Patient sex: F
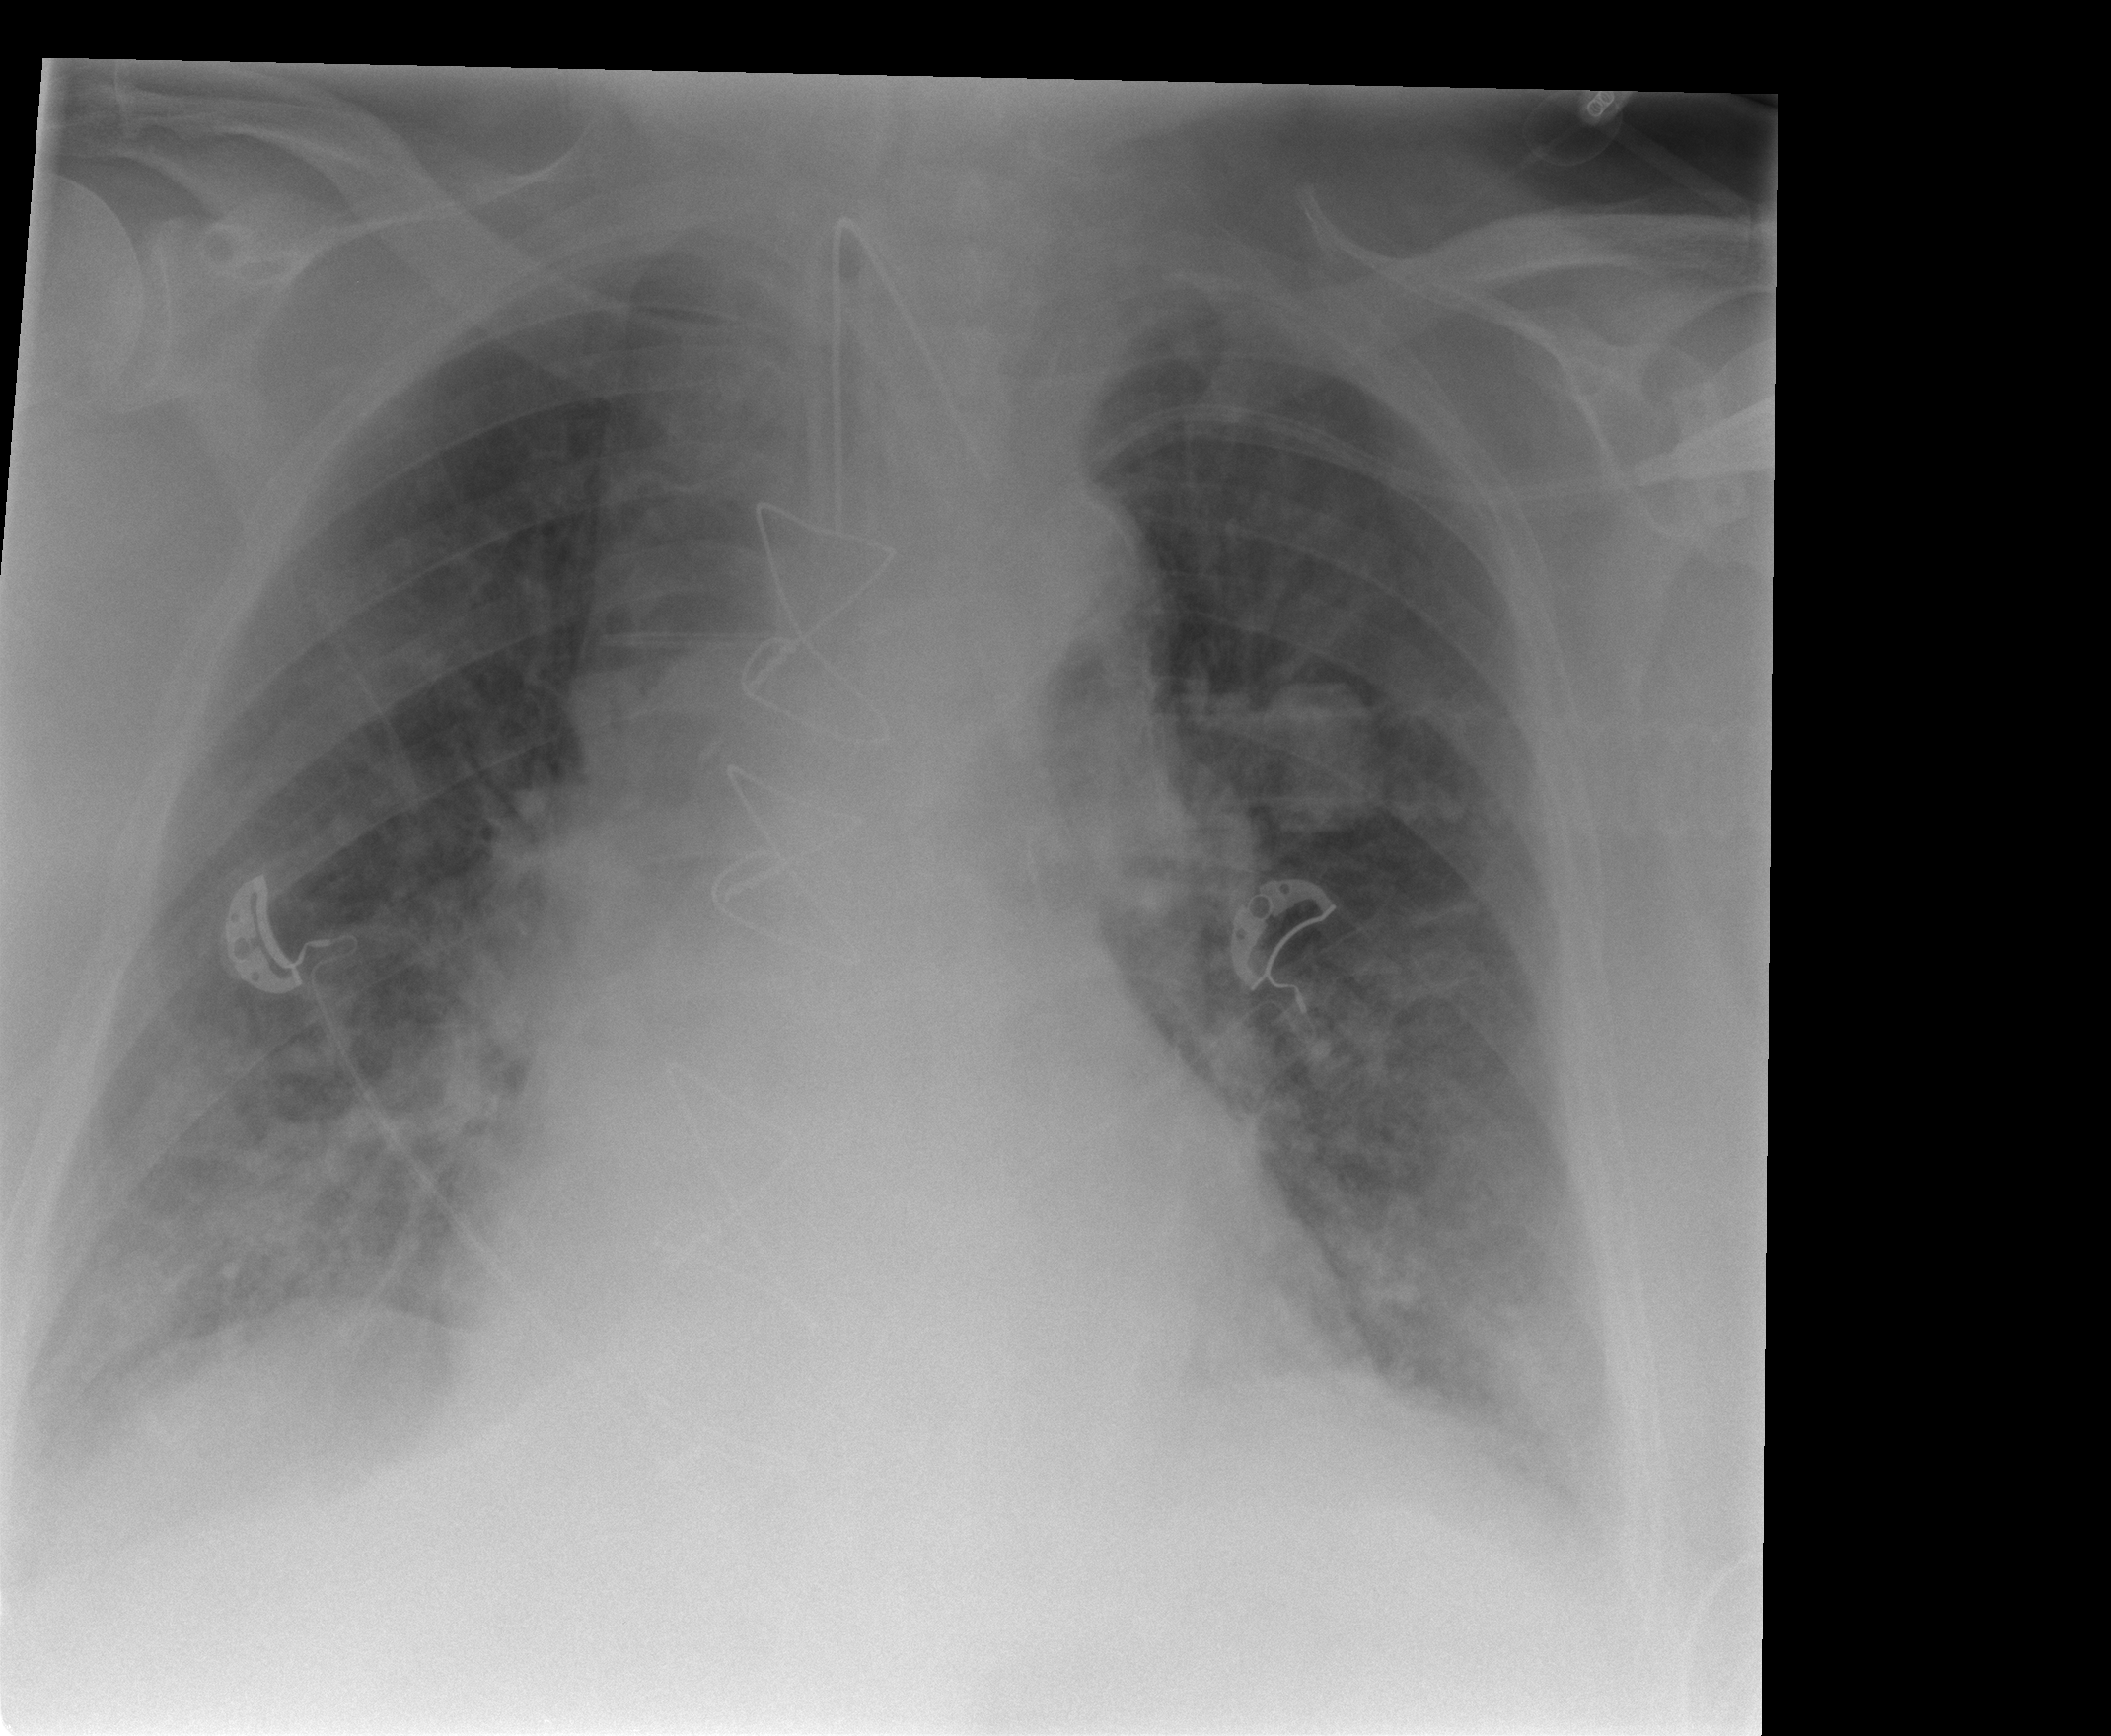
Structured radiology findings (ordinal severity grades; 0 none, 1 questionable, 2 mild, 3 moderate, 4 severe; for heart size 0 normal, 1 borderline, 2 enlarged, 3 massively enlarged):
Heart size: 1
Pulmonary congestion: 2
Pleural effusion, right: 1
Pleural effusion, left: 1
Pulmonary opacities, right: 0
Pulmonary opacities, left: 0
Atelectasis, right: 1
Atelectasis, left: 1